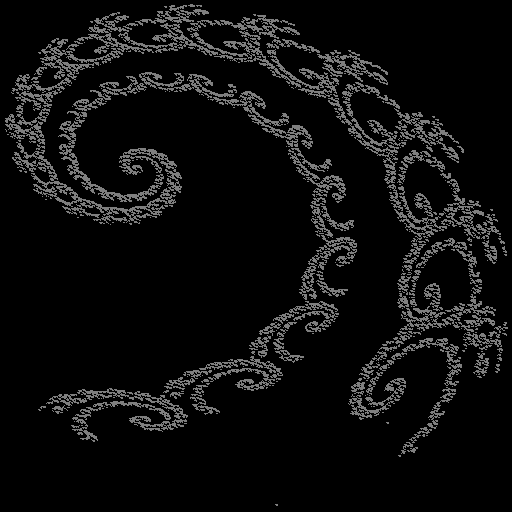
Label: spiral